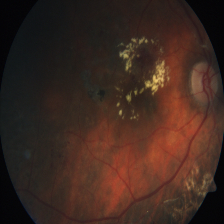
Diabetic retinopathy grade: Severe